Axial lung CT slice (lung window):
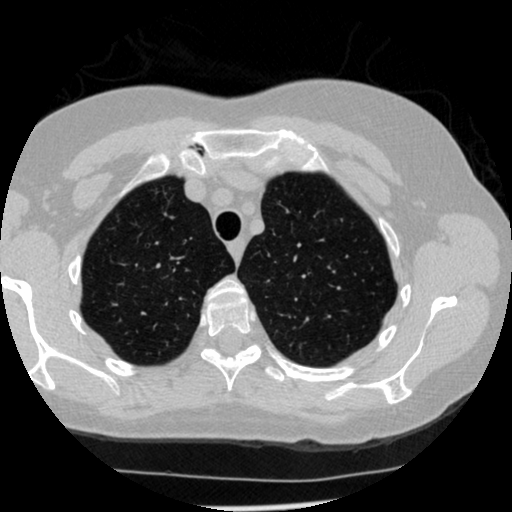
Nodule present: yes
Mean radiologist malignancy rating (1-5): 3